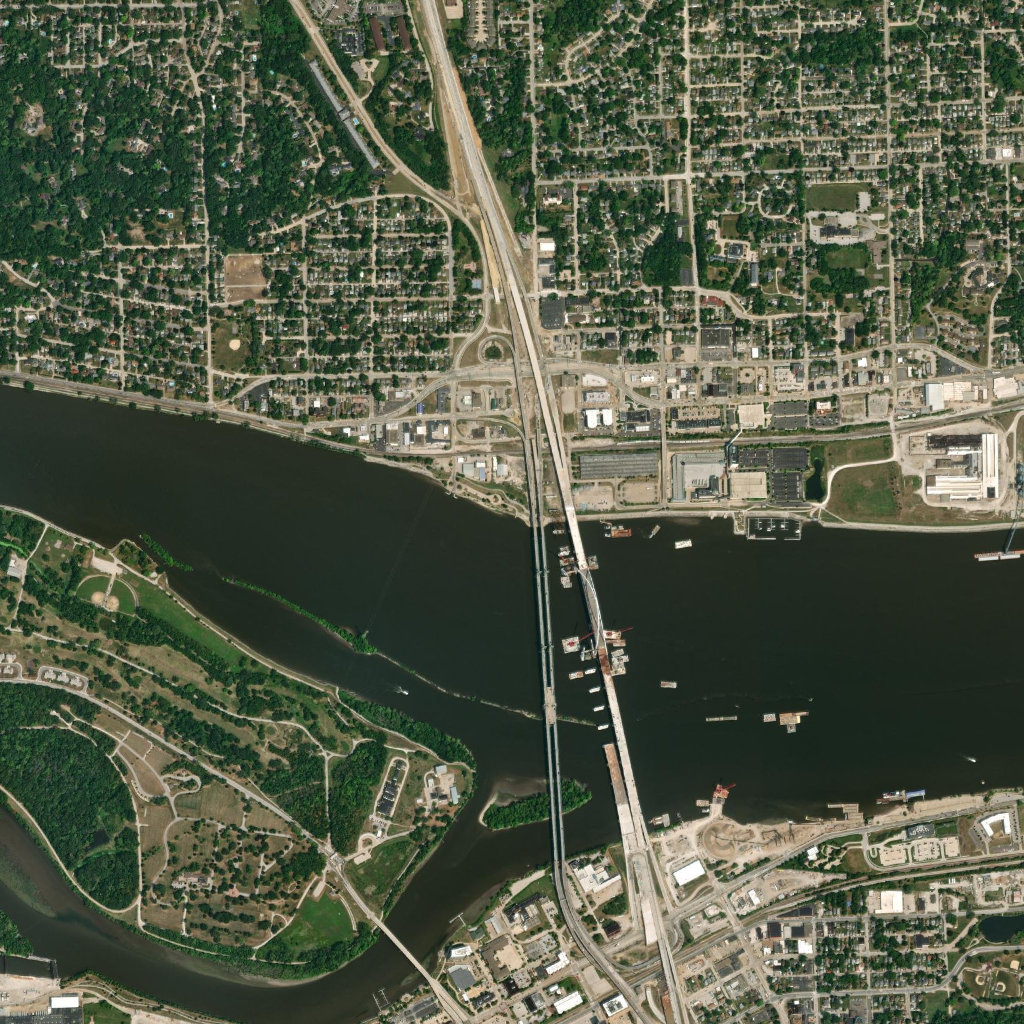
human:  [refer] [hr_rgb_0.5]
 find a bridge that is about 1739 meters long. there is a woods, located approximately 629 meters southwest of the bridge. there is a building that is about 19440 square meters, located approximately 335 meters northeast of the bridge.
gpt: <box>[[49, 27, 64, 83, 0]]</box>

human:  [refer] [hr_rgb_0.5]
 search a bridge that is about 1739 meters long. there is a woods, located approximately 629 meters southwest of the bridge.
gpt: <box>[[49, 27, 63, 83, 0]]</box>